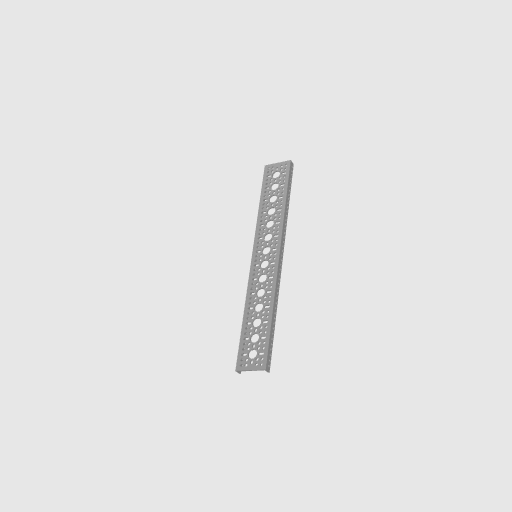
Part: LowSideUChannel14H